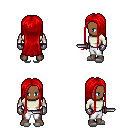
a pixel art fantasy rpg character, male body template, human, dark skin, white long-sleeve shirt, white pants, red extra-long hairstyle, metal gloves, white slippers, dagger, four views (front, back, left, right), 2x2 character sprite sheet, small pixel art, hard edges, no anti-aliasing